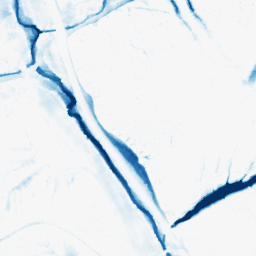
Category: morphological
Decomposition family: morphological_ellipse
Decomposition parameters: operation: closing
width: 20
height: 30
Upsampling method: sinc_hamming
Upsampling parameters: scale: 2
kernel_size: 8
Upsampling scale: 2